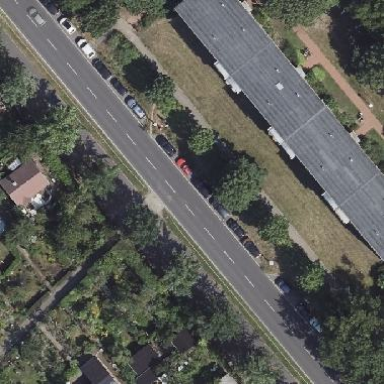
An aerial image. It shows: Street side parking area.